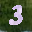
Label: 3